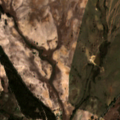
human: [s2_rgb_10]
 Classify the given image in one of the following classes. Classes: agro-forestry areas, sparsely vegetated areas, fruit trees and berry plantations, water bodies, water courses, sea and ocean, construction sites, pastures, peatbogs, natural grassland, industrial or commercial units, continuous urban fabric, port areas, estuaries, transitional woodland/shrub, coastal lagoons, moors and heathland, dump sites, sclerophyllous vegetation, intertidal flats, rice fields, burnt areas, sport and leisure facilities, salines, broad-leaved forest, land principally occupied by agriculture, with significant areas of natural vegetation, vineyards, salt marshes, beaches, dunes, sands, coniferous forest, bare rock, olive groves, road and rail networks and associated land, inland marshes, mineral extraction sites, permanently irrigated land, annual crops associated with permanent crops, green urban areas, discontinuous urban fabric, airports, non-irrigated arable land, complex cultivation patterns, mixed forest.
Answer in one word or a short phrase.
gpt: pastures, complex cultivation patterns, broad-leaved forest, transitional woodland/shrub